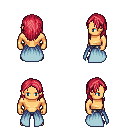
a pixel art fantasy rpg character, male body template, human, tanned skin, overskirt, metal pants, ruby red long hairstyle, four views (front, back, left, right), 2x2 character sprite sheet, small pixel art, hard edges, no anti-aliasing